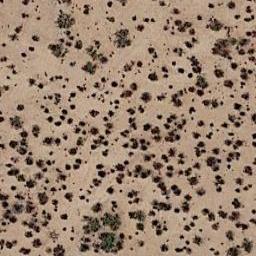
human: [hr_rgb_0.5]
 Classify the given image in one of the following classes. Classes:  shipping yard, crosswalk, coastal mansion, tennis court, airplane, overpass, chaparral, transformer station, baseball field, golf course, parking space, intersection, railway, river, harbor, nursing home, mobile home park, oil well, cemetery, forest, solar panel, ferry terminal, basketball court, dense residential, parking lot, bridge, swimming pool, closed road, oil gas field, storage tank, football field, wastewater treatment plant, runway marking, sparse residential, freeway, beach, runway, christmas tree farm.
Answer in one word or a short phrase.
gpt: chaparral